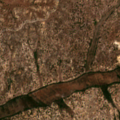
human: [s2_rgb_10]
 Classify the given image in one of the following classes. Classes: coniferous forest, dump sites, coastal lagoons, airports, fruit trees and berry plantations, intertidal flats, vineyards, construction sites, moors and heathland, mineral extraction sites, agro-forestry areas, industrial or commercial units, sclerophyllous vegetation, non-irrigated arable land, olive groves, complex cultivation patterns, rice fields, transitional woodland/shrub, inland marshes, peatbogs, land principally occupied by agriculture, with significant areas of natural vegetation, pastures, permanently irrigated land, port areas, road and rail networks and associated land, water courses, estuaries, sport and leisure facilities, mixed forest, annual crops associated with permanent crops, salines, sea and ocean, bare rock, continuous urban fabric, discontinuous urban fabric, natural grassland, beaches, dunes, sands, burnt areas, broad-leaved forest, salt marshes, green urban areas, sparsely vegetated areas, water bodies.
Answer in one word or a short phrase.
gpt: rice fields, agro-forestry areas, broad-leaved forest